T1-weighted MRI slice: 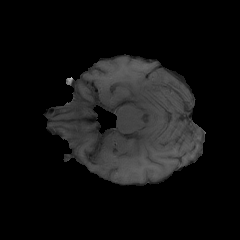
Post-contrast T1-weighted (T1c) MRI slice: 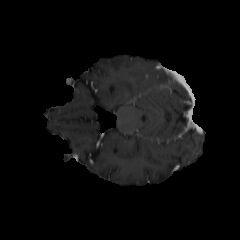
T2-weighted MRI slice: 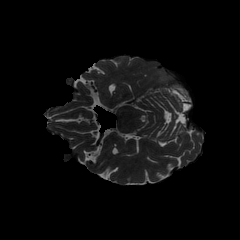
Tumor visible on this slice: yes